Question: I am developing an app for mobile phone, in that I needed one date & time picker, and since android does not provide both I created my custom one. but when I am adding both date picker and time picker, time picker is cutting. I don't know why. Although its running fine on tablet (as I tried it), but on phone its cutting for obvious reason. Can any body help me.
This is what I am getting.
My code is
'''
<LinearLayout xmlns:android="http://schemas.android.com/apk/res/android"
android:layout_width="match_parent"
android:layout_height="match_parent"
android:orientation="vertical"
android:padding="5dp" >
<LinearLayout
android:layout_width="match_parent"
android:layout_height="wrap_content"
android:layout_gravity="center_horizontal"
android:orientation="horizontal" >
<DatePicker
android:id="@+id/dp_date"
android:layout_width="wrap_content"
android:layout_height="wrap_content"
android:layout_gravity="center_horizontal" />
<TimePicker
android:id="@+id/tp_time"
android:layout_width="wrap_content"
android:layout_height="wrap_content"
android:layout_gravity="center_horizontal" />
</LinearLayout>
<LinearLayout
android:layout_width="match_parent"
android:layout_height="wrap_content"
android:orientation="horizontal" >
<Button
android:id="@+id/btn_date_time_ok"
style="@style/Text.Medium"
android:layout_width="0dp"
android:layout_height="wrap_content"
android:layout_gravity="center_vertical"
android:layout_weight="1"
android:text="@string/ok" />
<Button
android:id="@+id/btn_date_time_cancel"
style="@style/Text.Medium"
android:layout_width="0dp"
android:layout_height="wrap_content"
android:layout_gravity="center_vertical"
android:layout_weight="1"
android:text="@string/cancel" />
</LinearLayout>
</LinearLayout>
'''
Can any one suggest me something that it both picker adjust itself to screen. O r am I missing something. Any help will be appreciated. Thanks in advance.
Is there some way to reduce the size of text used in date and time picker????
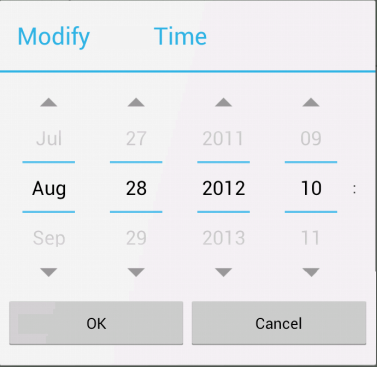
Answer: Thanks for all the answers, Bu finally I resolved my problem. I am using different layout files for my phone device, so that Layout comes in proper fashion. Thanksfor all effort